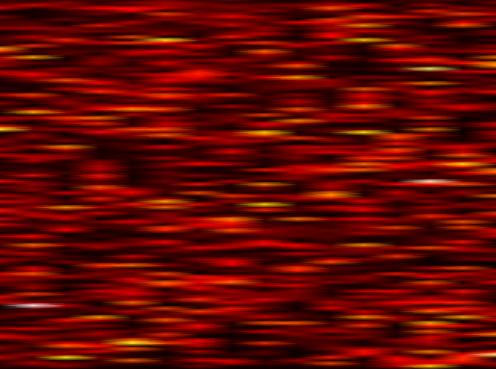
Label: FBMC